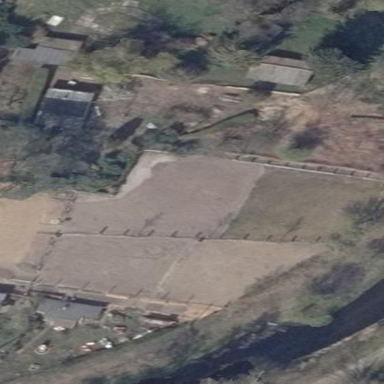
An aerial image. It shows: Equestrian pitch for leisure land activities.